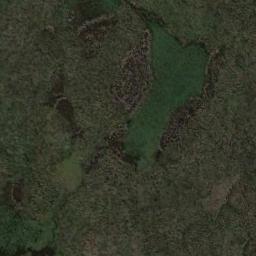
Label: wetland